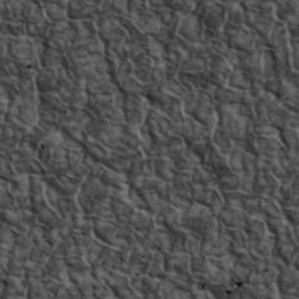
Label: non_frost